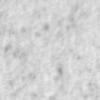
Label: no_change